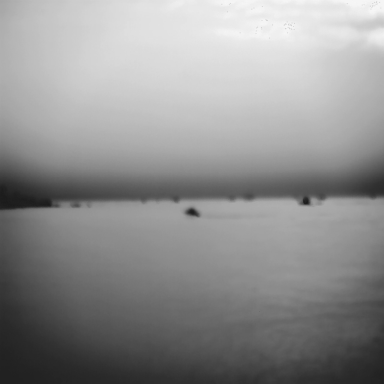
There are five objects shown in the infrared image, including a canoe, and four bulk_carriers.